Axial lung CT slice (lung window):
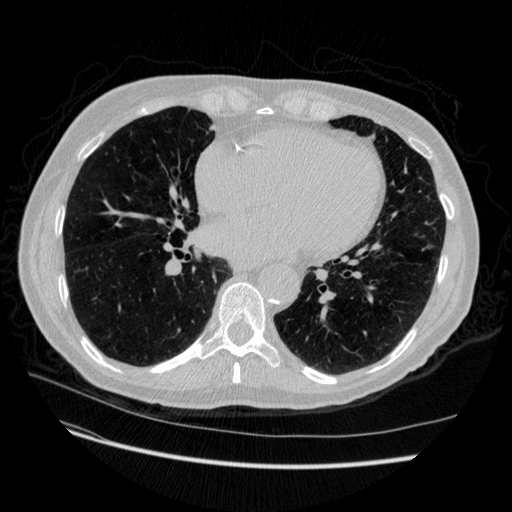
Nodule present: yes
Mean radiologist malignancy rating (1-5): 3.333